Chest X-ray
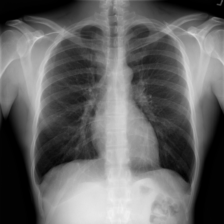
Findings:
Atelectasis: negative
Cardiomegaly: negative
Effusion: negative
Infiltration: negative
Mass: negative
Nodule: negative
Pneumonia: negative
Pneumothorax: negative
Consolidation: negative
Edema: negative
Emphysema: negative
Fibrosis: negative
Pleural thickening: negative
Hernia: negative